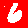
Digit: 6